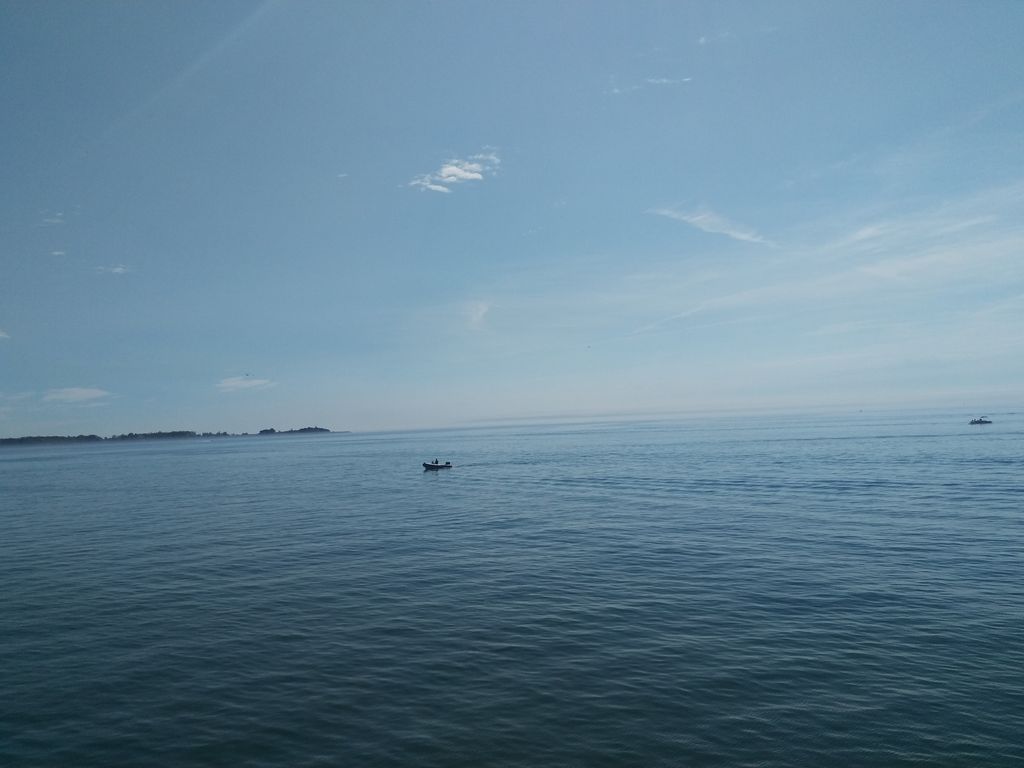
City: toronto